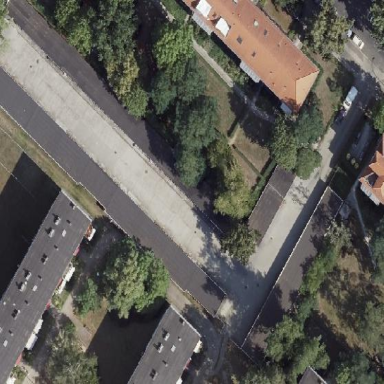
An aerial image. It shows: Group of garages.